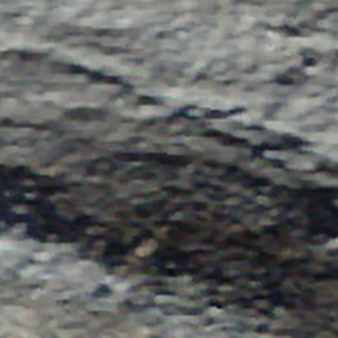
Label: other